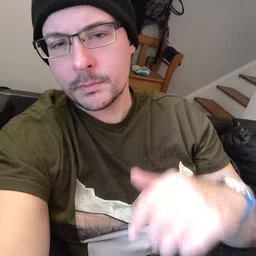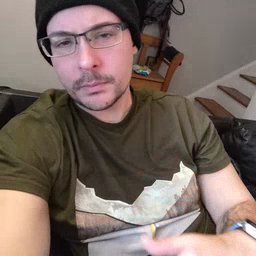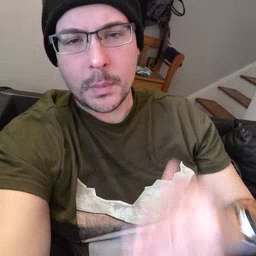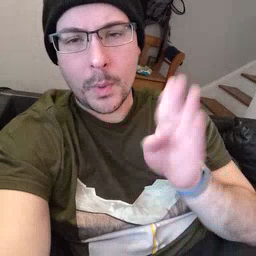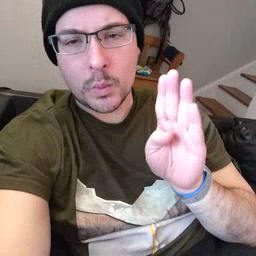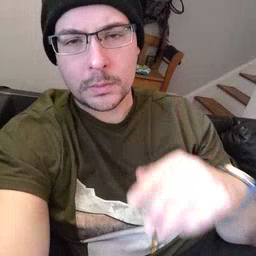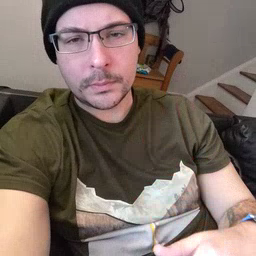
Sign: blue